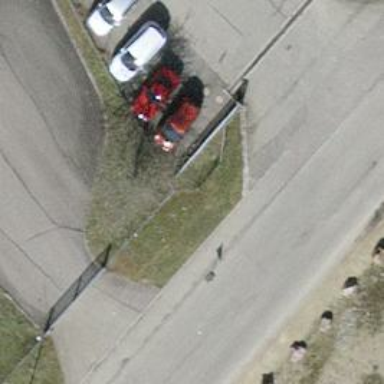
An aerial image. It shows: Chain link fence.